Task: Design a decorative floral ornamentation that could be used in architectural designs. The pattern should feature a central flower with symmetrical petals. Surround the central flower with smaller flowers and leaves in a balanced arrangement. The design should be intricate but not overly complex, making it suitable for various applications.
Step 90:
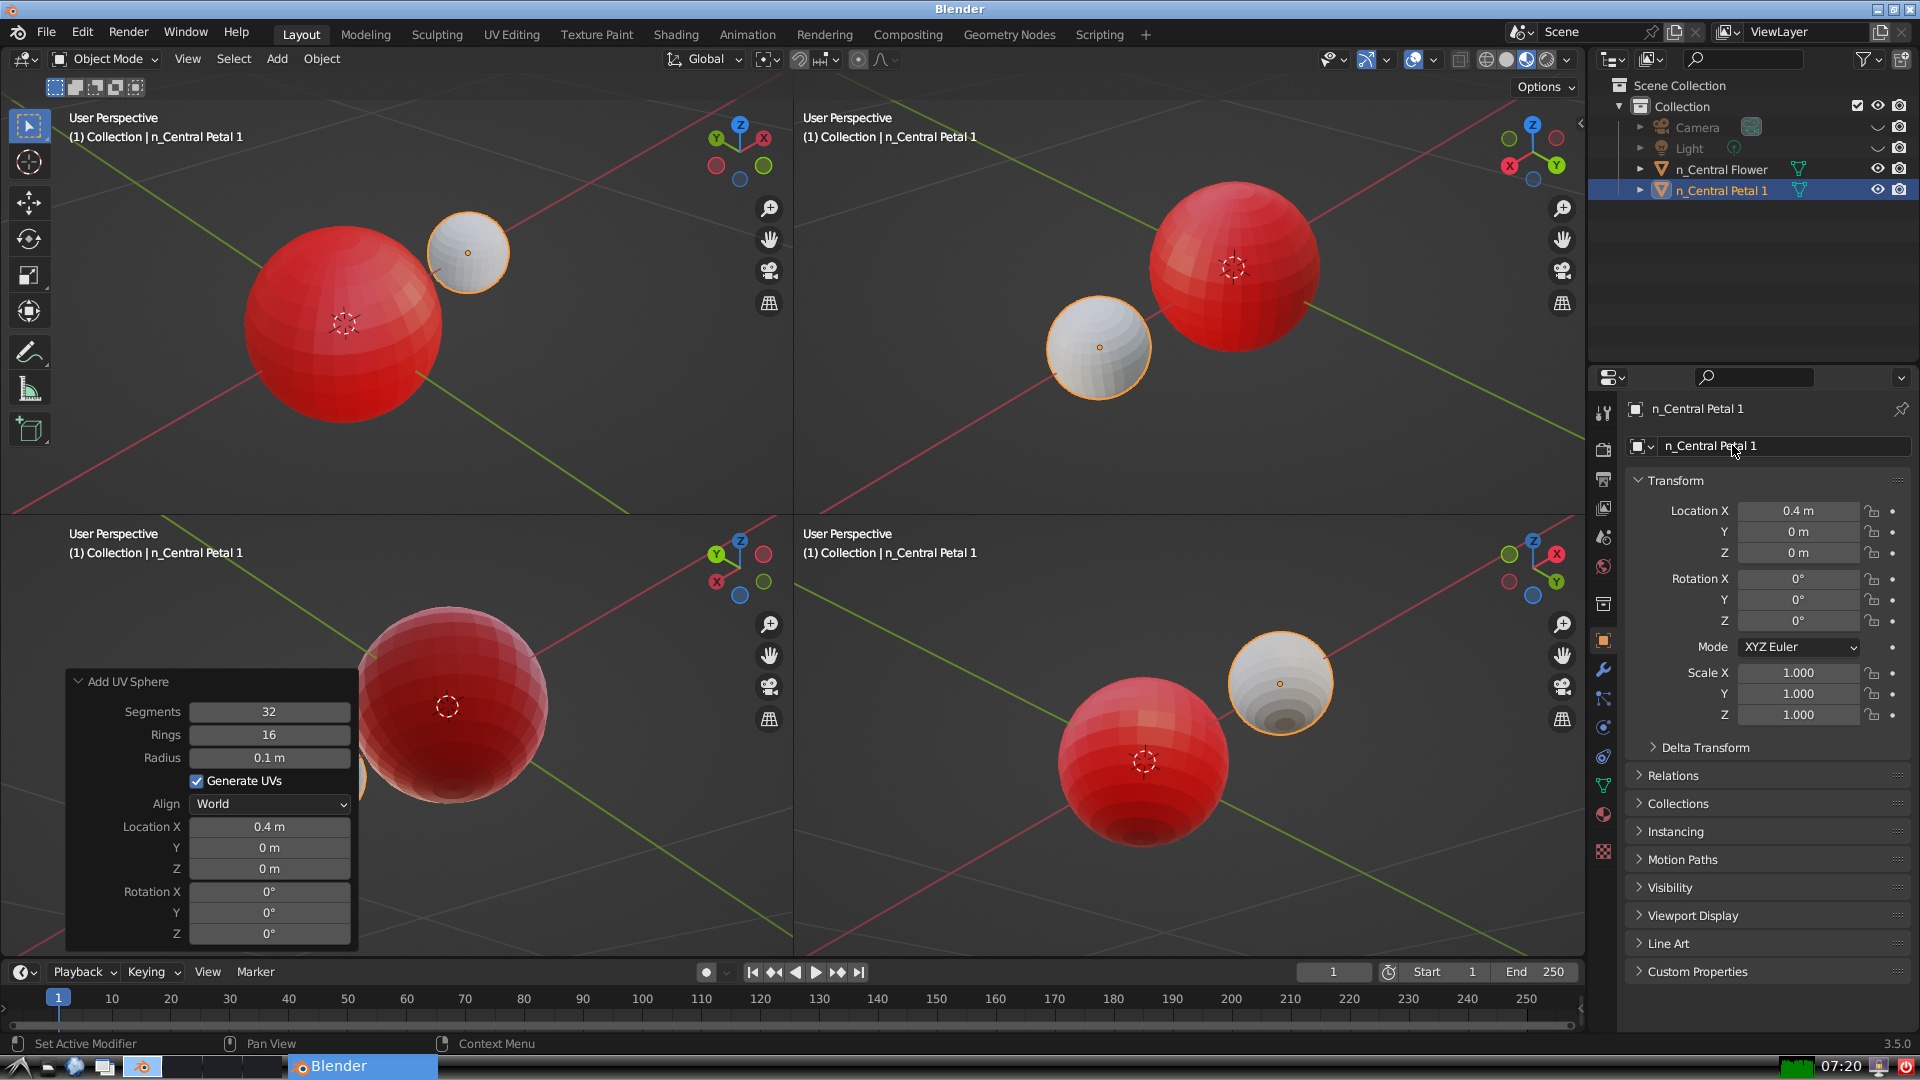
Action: {"mouse_move": [1603, 815]}